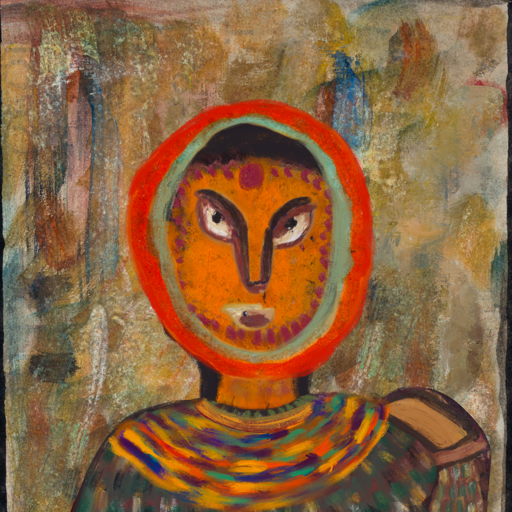
Background: Pipe, Head And Neck Front: Doll, Face Front: After_Raid, Bust: After_Raid, Hair Front: Sisters, Head Accessory: Blank, Second Necklace: An_Impression_2, Necklace: Mother_And_Son_Son, Baby: Blank